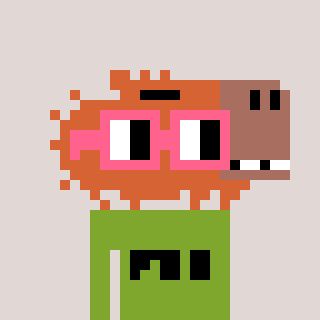
a pixel art character with square pink glasses, a capybara-shaped head and a slimegreen-colored body on a warm background